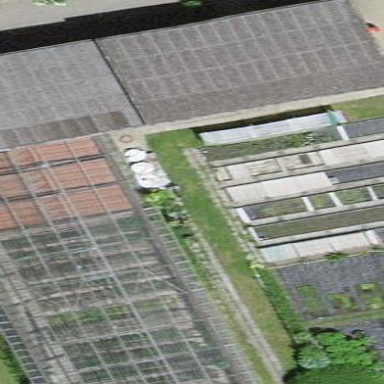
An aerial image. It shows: Greenhouse.